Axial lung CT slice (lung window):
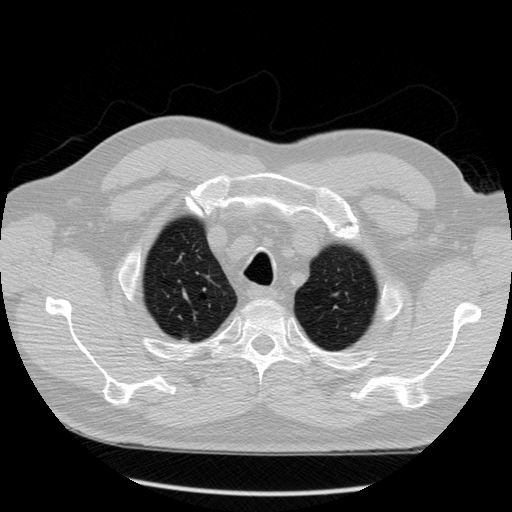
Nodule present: no